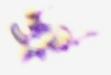
Label: Detritus